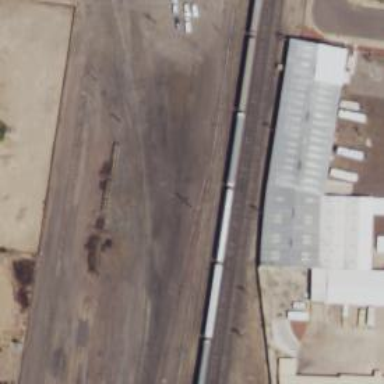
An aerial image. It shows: Railway yard.